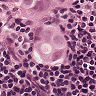
Metastatic tissue present: yes